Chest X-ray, AP view. Patient: 7 years old, sex M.
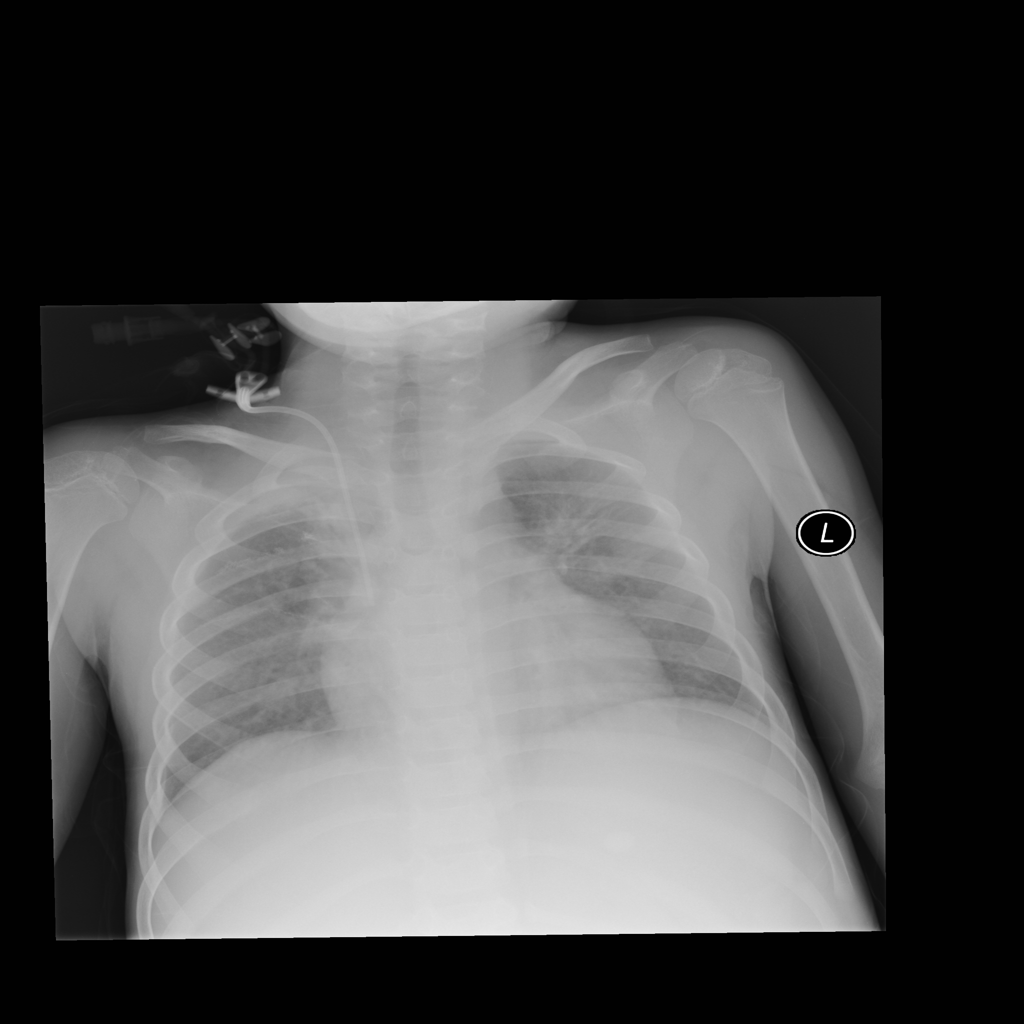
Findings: Pleural_Thickening